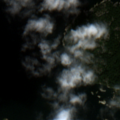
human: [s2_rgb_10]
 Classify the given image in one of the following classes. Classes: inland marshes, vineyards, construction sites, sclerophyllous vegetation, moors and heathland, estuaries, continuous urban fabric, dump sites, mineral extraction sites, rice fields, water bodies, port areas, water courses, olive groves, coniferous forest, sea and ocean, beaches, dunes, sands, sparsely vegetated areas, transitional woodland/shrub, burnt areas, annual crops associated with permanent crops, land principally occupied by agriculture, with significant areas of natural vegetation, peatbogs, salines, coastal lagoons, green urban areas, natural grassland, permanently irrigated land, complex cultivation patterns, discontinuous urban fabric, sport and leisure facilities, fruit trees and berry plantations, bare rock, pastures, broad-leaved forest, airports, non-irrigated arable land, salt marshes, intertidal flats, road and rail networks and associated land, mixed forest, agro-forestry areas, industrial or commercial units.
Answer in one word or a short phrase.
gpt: mixed forest, bare rock, sea and ocean